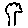
Label: tree